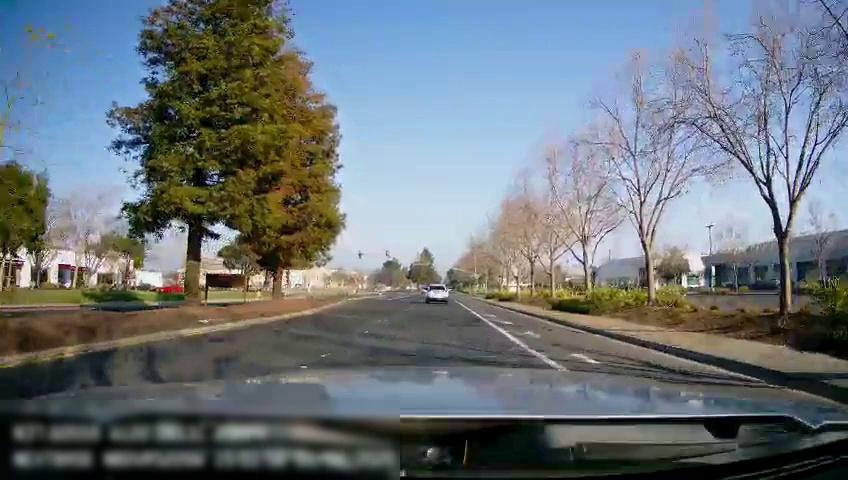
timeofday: Day
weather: Sunny
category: Drivable Space
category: Drivable Space
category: Vehicles | SUV
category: Lanes | Current Lane
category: Lanes | Current Lane
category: Lanes | Alternate Lane